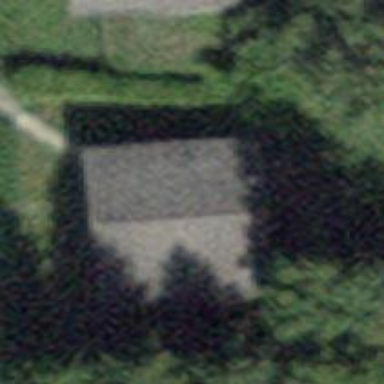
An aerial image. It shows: Simple and straightforward house.